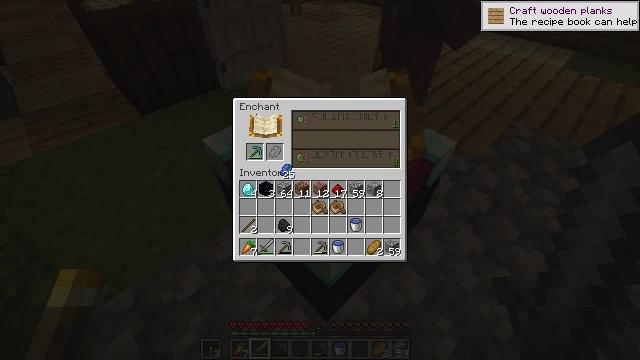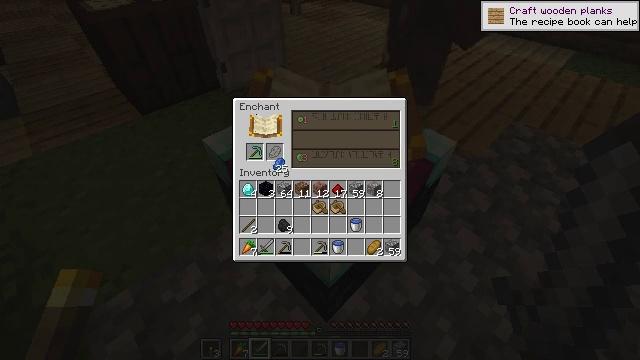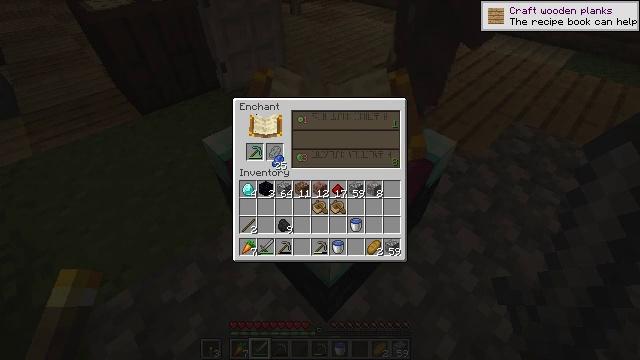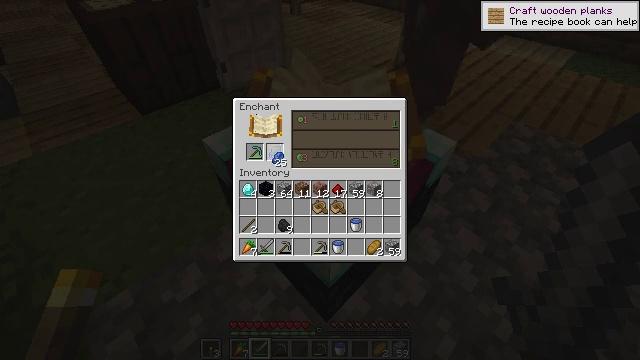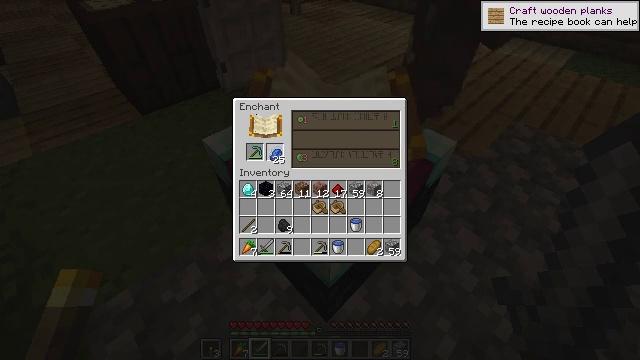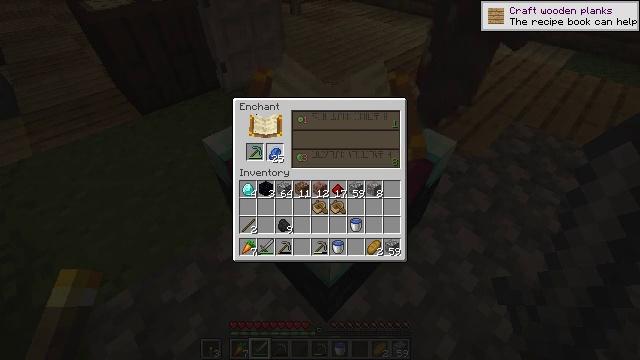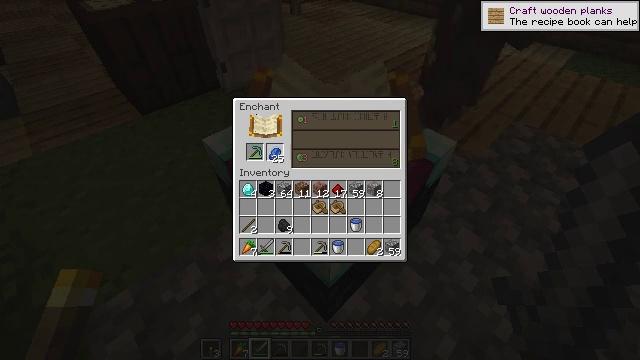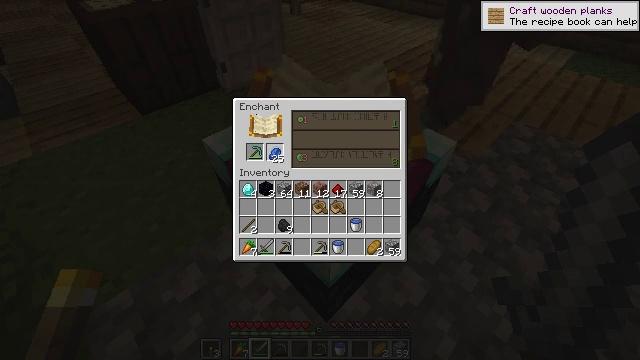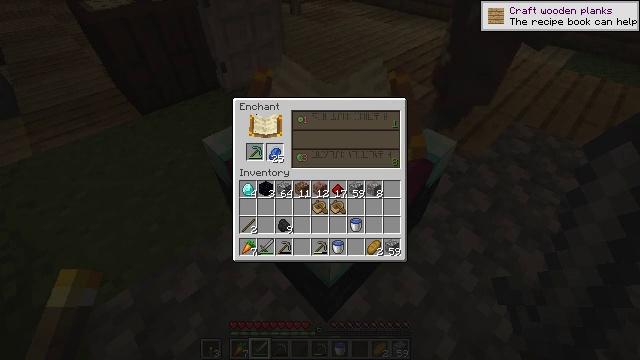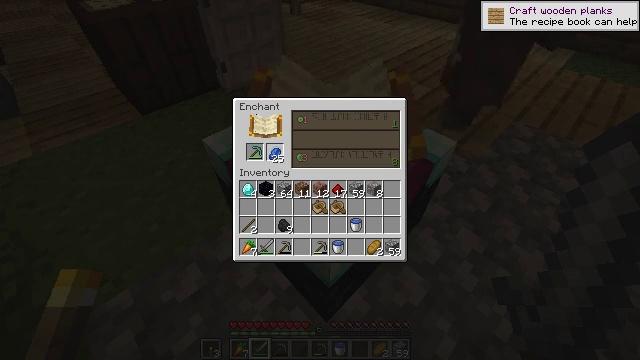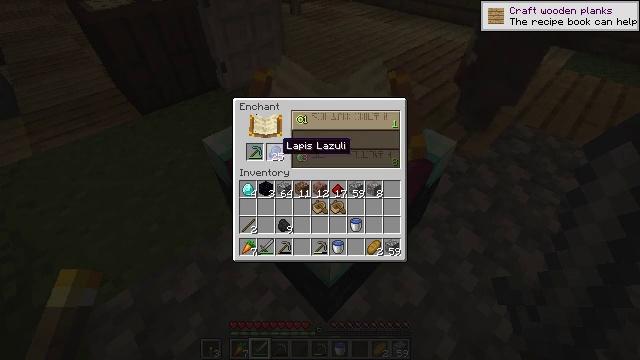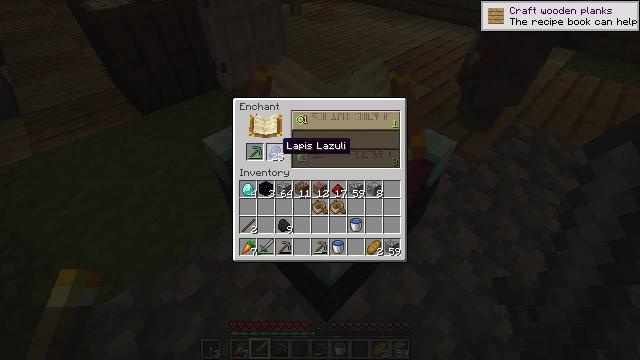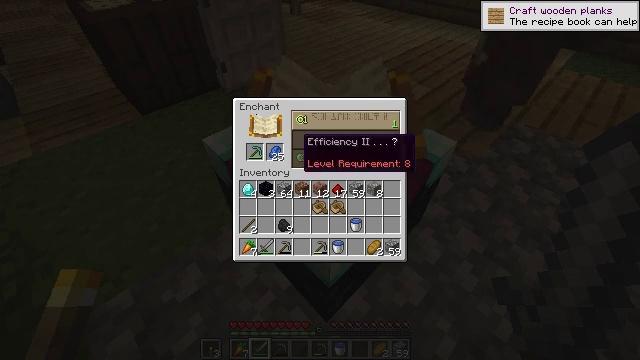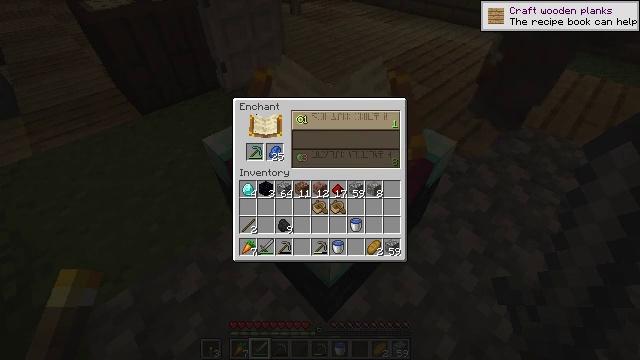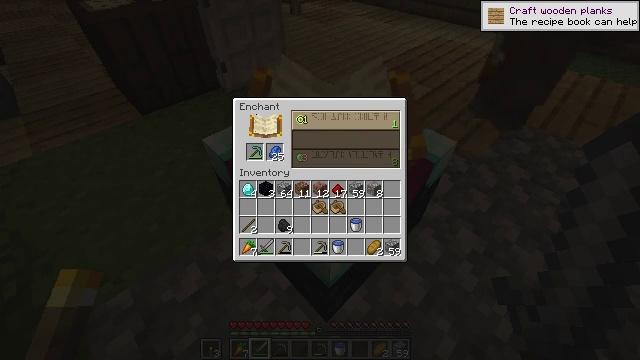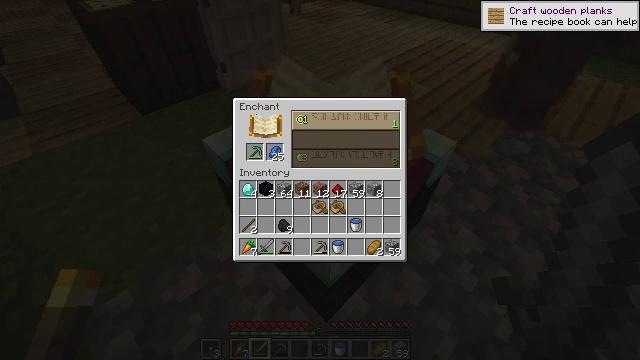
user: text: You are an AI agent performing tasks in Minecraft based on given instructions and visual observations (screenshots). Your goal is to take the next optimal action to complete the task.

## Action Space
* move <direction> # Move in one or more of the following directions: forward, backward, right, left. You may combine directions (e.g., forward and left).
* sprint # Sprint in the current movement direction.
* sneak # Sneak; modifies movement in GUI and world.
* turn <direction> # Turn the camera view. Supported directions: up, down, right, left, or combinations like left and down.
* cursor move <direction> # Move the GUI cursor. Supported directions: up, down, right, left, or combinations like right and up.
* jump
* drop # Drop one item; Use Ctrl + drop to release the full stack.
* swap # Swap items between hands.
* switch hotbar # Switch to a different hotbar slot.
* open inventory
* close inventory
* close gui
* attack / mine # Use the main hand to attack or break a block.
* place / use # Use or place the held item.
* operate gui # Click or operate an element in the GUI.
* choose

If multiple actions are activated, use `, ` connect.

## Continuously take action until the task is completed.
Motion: motion action
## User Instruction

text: Remove a bread from the inventory.
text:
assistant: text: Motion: cursor move left
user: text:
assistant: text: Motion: no_op
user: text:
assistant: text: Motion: no_op
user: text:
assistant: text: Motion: no_op
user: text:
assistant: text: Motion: no_op
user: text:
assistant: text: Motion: no_op
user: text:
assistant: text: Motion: no_op
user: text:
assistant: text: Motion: no_op
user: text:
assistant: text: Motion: operate gui
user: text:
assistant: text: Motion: no_op
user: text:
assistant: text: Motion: no_op
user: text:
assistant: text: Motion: cursor move right
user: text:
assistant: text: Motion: cursor move right
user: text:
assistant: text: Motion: cursor move right and up
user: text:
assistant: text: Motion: cursor move right
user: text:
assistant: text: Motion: no_op
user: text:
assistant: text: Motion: no_op
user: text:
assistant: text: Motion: no_op
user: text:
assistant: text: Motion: no_op
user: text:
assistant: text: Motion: no_op
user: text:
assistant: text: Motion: no_op
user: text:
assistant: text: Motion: no_op
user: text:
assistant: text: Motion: no_op
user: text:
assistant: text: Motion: no_op
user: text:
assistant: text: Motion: no_op
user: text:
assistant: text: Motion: no_op
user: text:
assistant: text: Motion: no_op
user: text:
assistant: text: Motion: no_op
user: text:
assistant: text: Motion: no_op
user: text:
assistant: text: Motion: no_op